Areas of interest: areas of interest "Hangzhou Xihu District Center for Disease Prevention and Control"
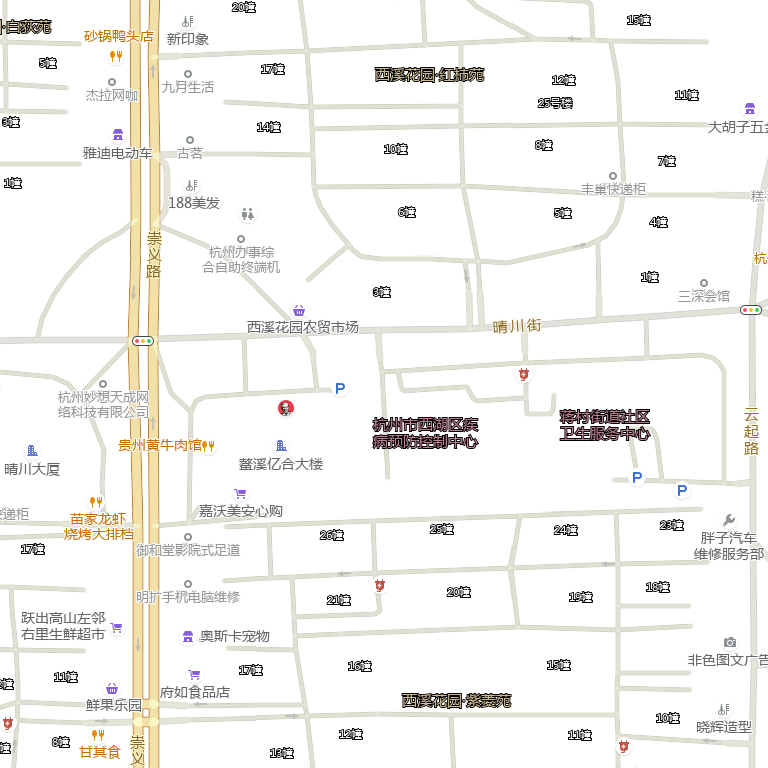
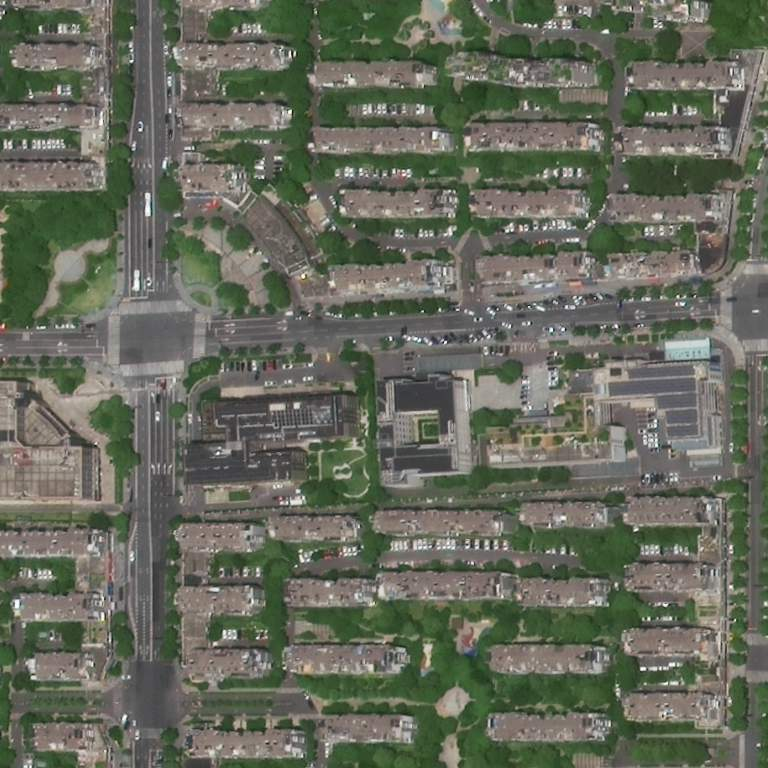